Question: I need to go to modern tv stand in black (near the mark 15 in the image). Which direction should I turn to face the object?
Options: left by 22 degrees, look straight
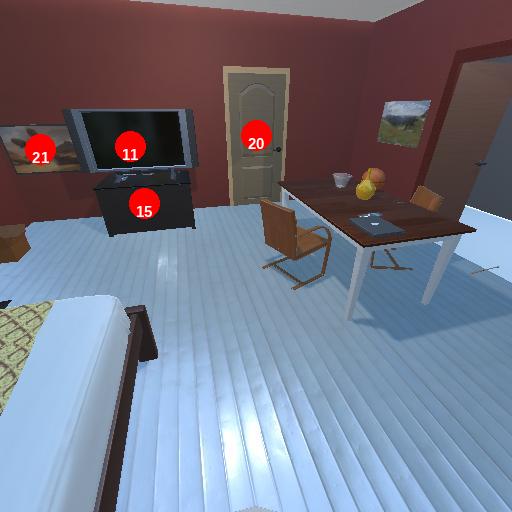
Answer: left by 22 degrees